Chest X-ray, AP view. Patient: 40 years old, sex M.
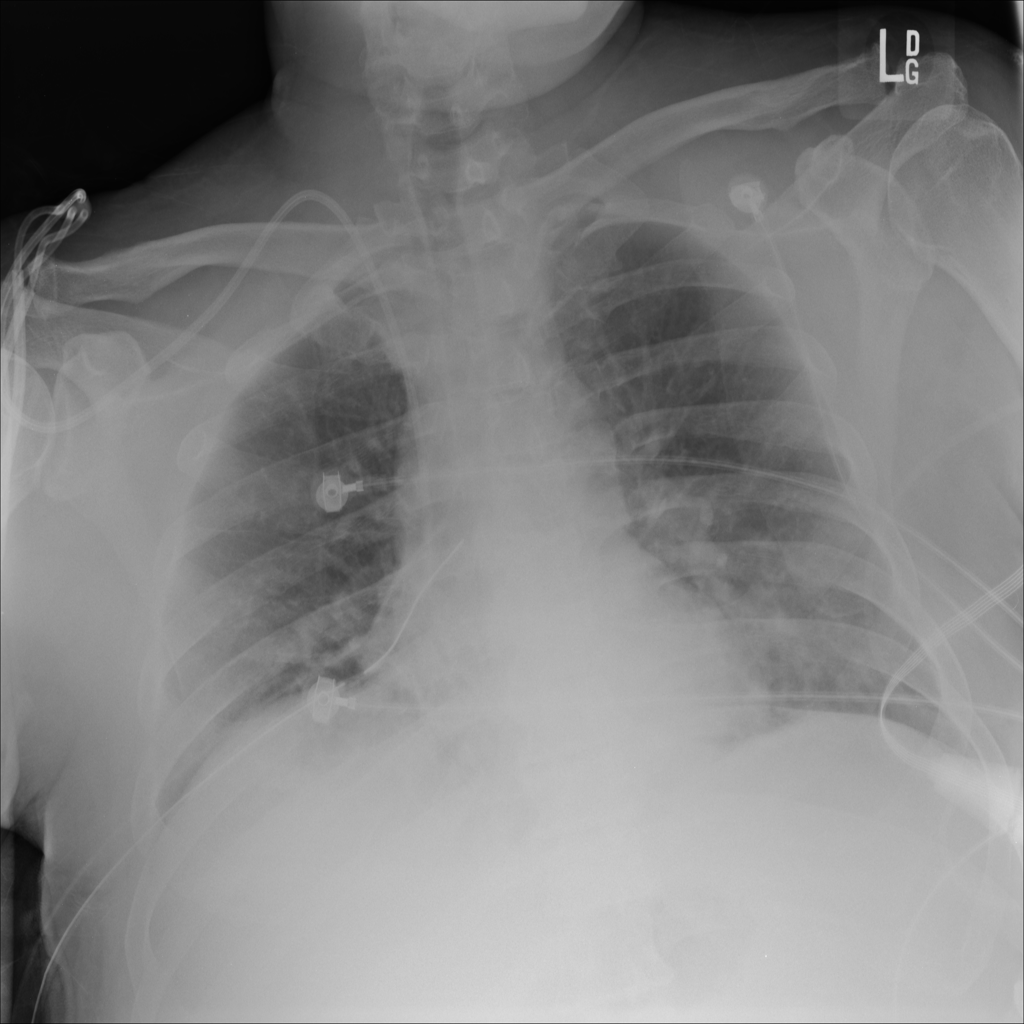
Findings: No Finding